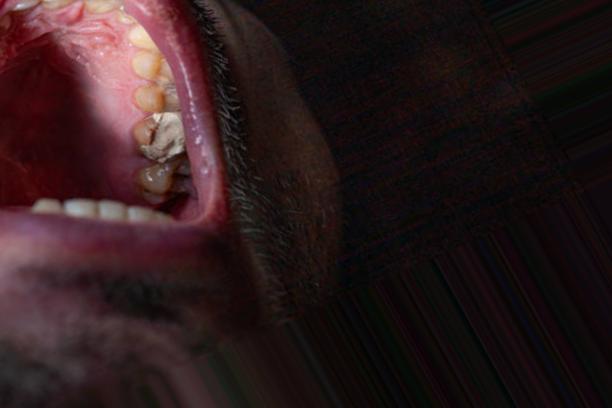
Condition: Caries